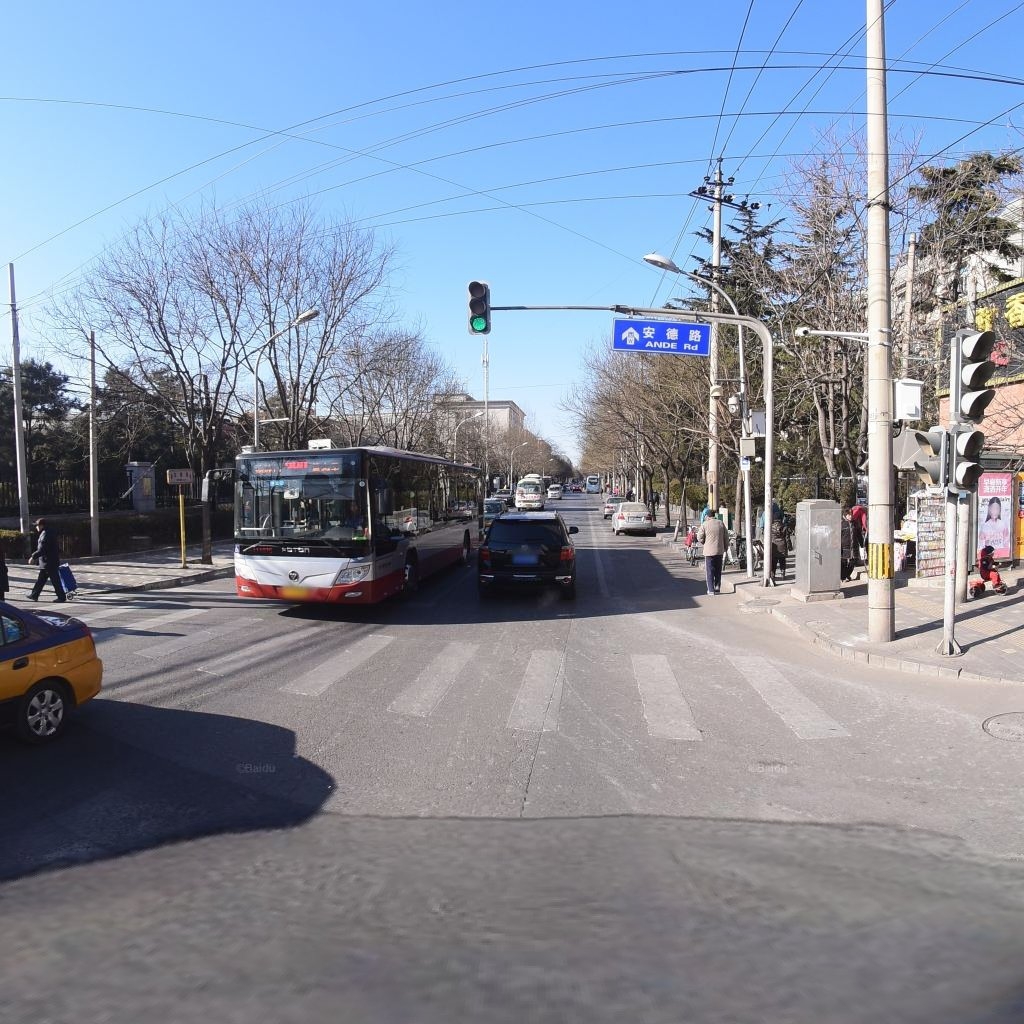
Region: Dongcheng
Road damage annotations: longitudinal crack, manhole cover